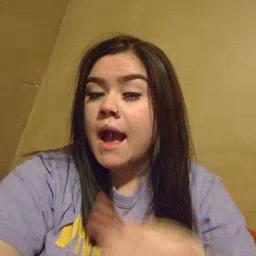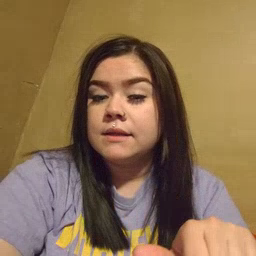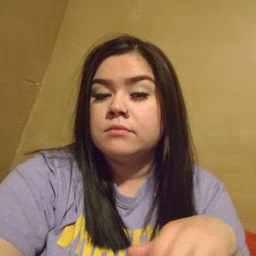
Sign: any